Question: Everything worked perfectly well until I made the changes that were stated while learning Collections. I also had a few updates done for Meteor through the command prompt. I don't seem to know where the problem resides.
The error says - can't find npm module "meteor/Mongo"

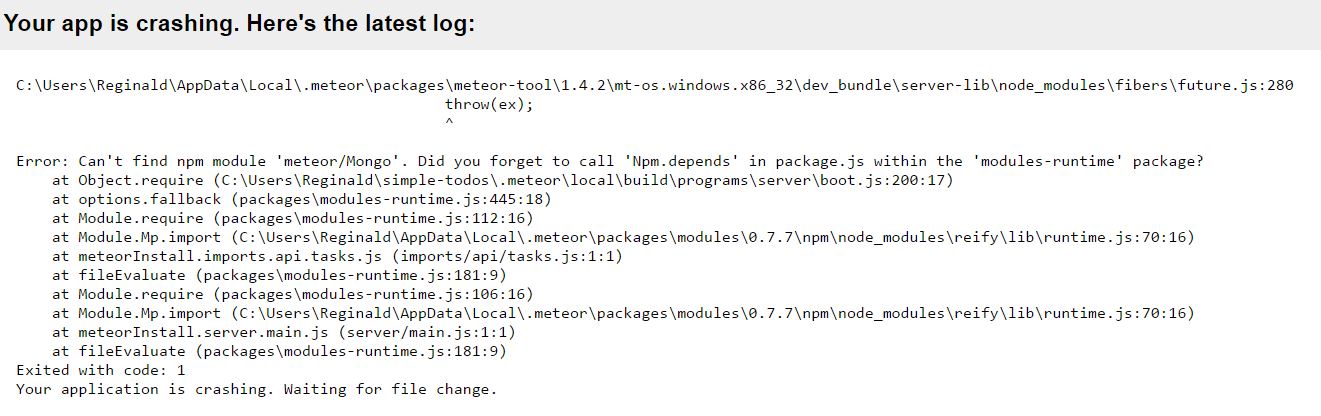
Answer: You've capitalised 'meteor/Mongo' in the path in your 'import' statement - it should be 'import { Mongo } from "meteor/mongo"'